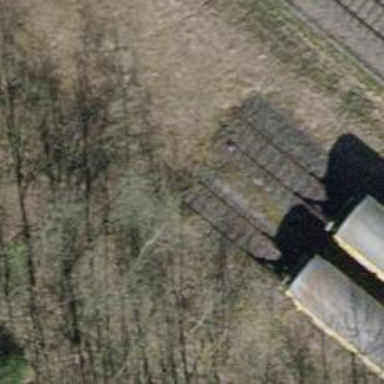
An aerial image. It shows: Railway buffer stop.